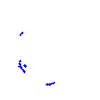
Particle: kaon